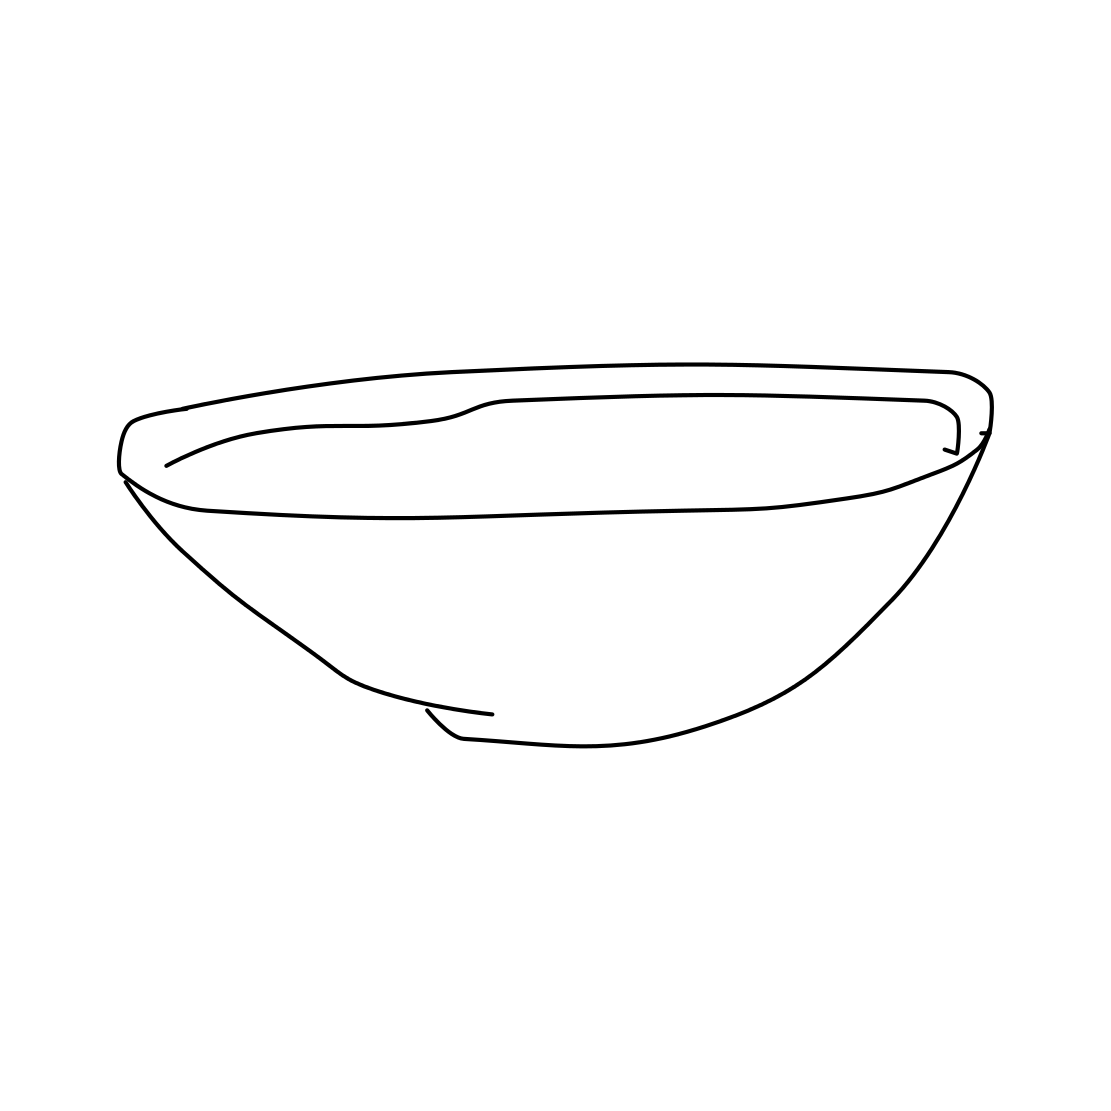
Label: bowl